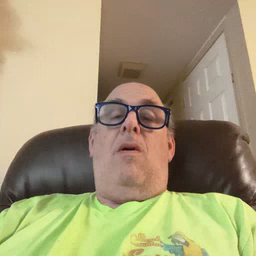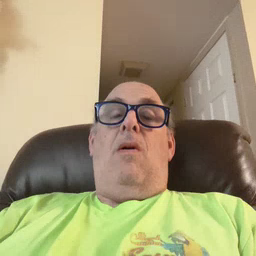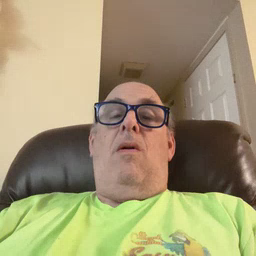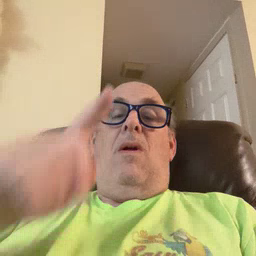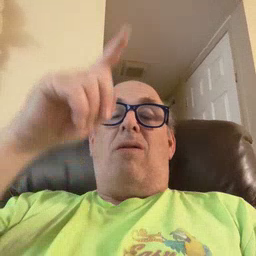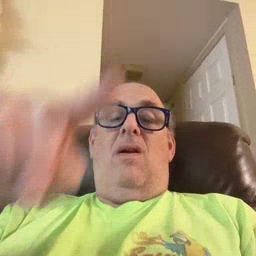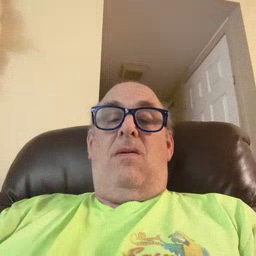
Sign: there